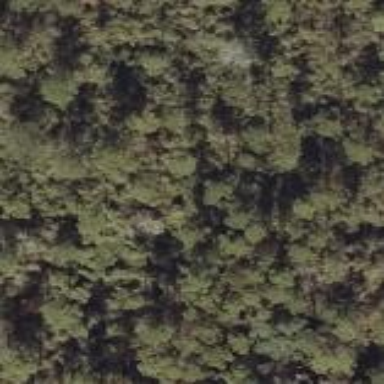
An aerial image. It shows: Needle-leaved woodland.